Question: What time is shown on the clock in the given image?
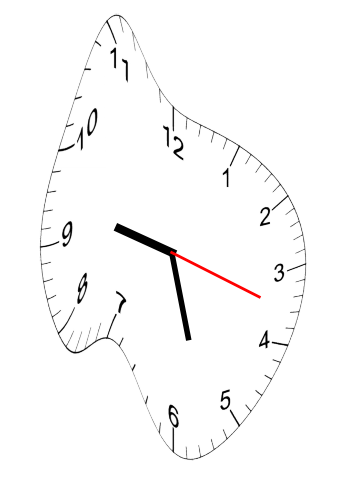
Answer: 09:27:18